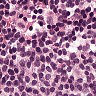
Metastatic tissue present: no